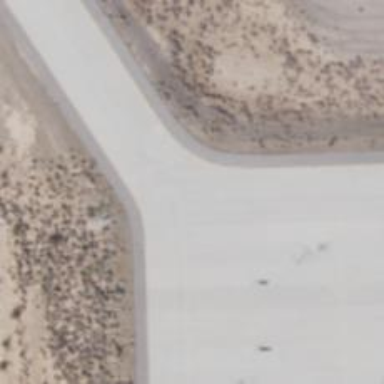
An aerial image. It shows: View of taxiway at the airport.